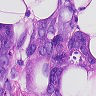
Metastatic tissue present: yes